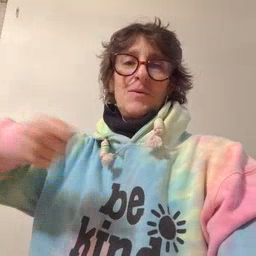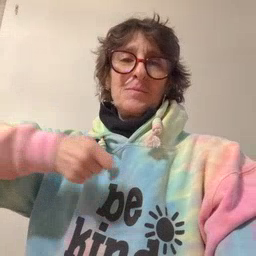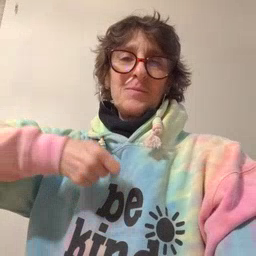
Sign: vacuum